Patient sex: M
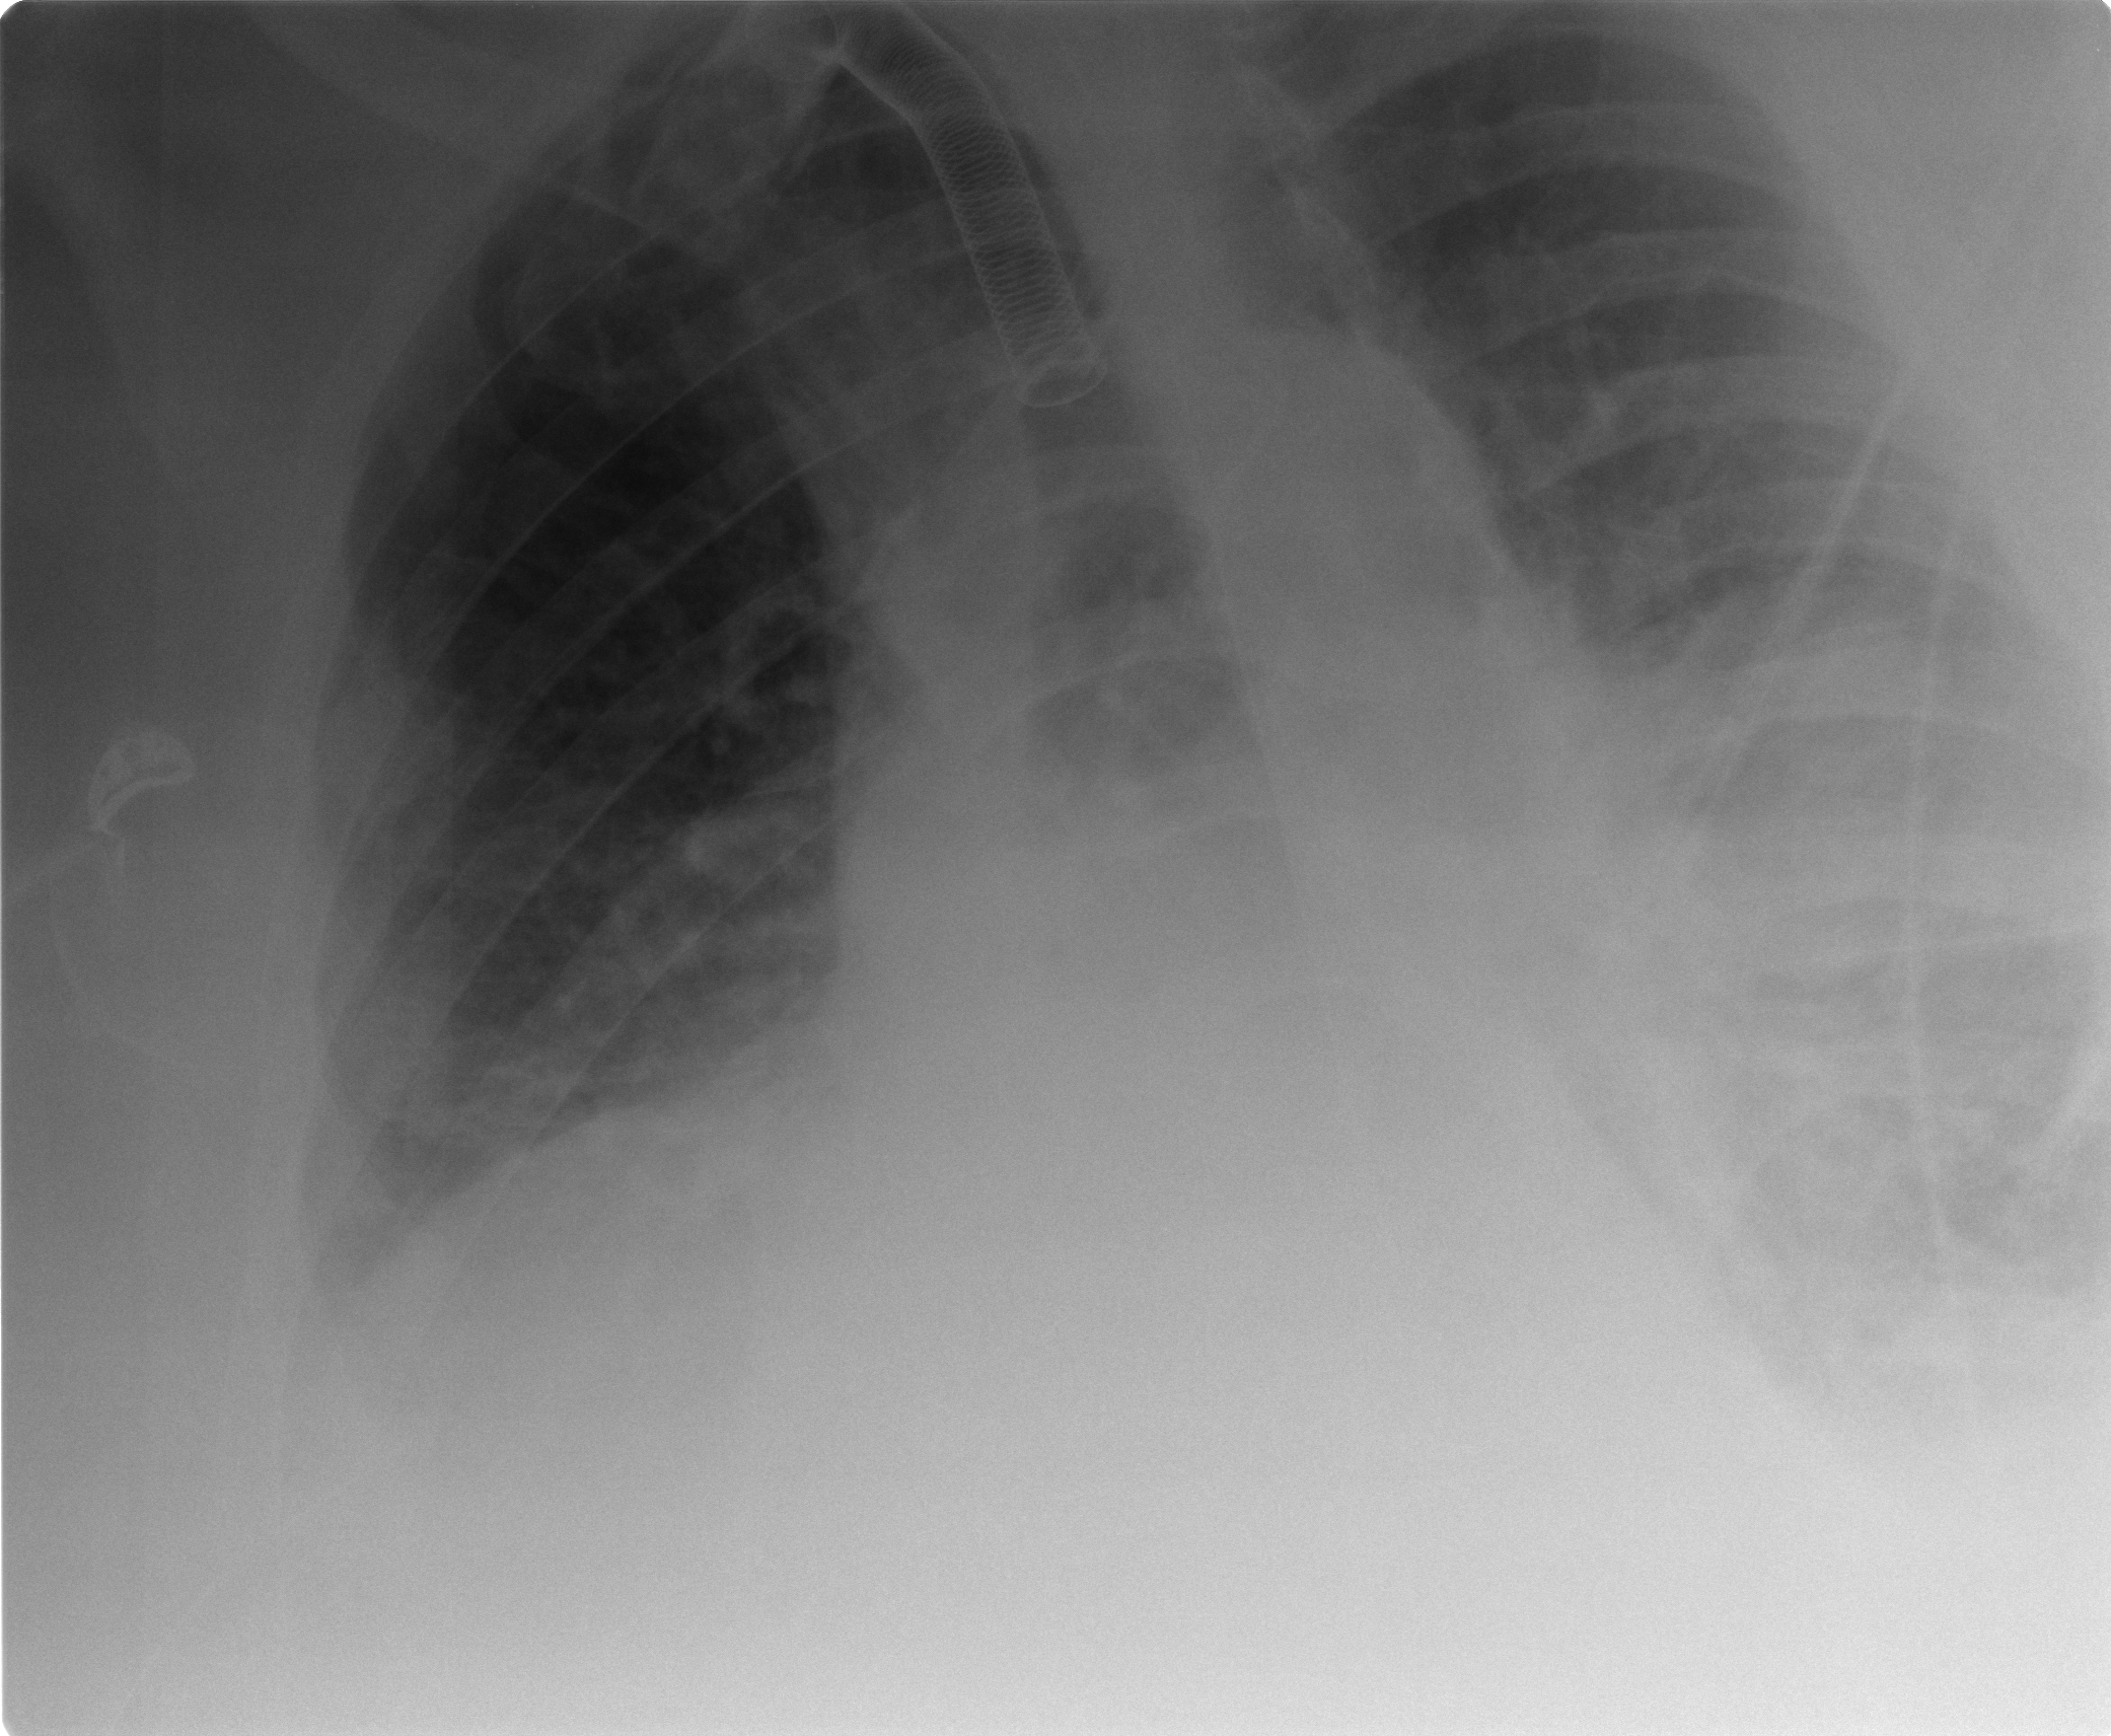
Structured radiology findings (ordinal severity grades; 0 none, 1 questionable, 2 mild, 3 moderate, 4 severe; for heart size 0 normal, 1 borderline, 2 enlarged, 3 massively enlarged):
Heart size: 0
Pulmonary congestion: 2
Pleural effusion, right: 2
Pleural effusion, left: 3
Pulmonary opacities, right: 0
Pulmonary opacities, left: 2
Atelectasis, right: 2
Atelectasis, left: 2